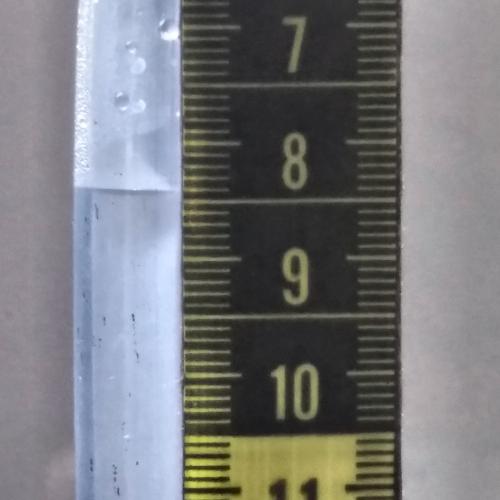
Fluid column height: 8.4 cm